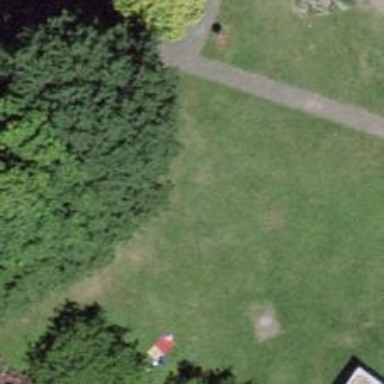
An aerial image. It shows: Toilets are available here.